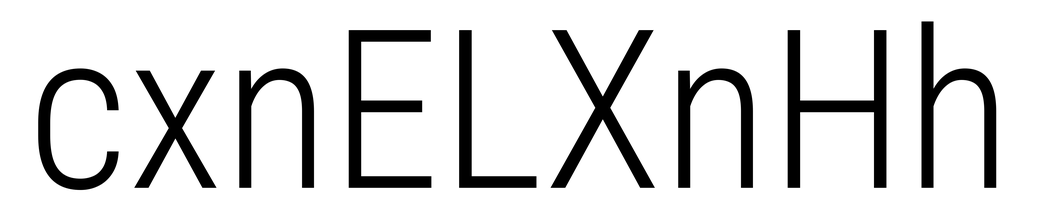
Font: Roboto_Condensed_Light